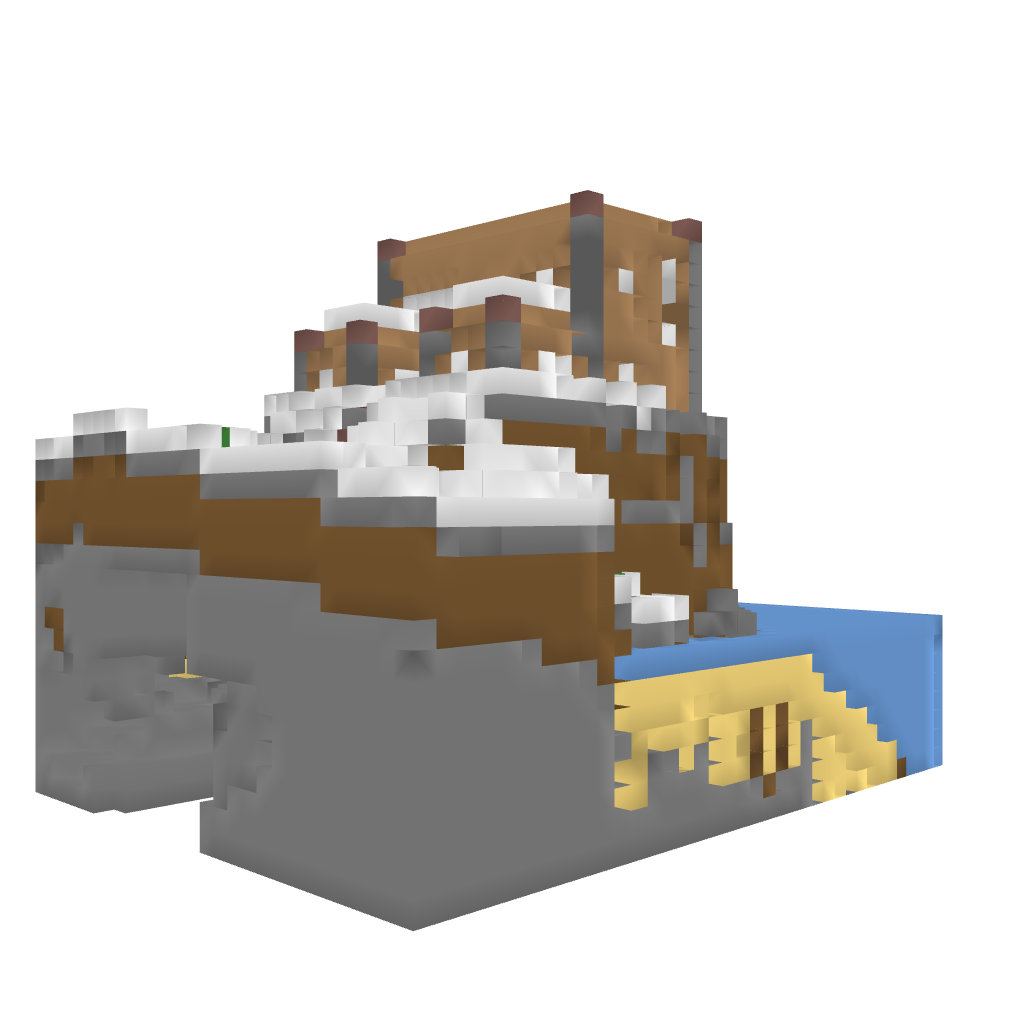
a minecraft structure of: To The Moon hous a lot of earth